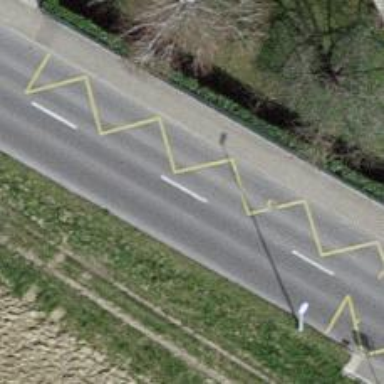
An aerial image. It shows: Bus stop with designated stop position for public transport.